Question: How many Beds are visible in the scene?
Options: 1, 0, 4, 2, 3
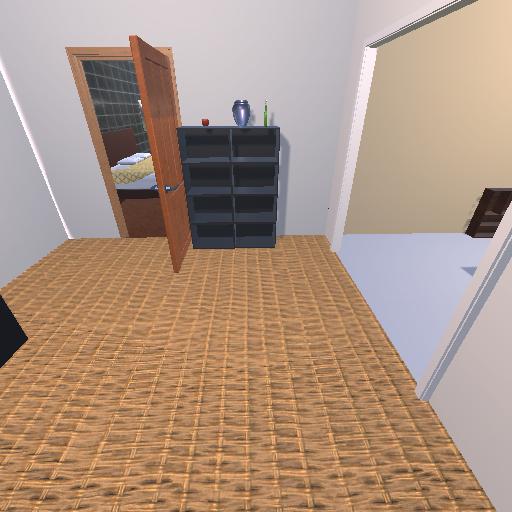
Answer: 1